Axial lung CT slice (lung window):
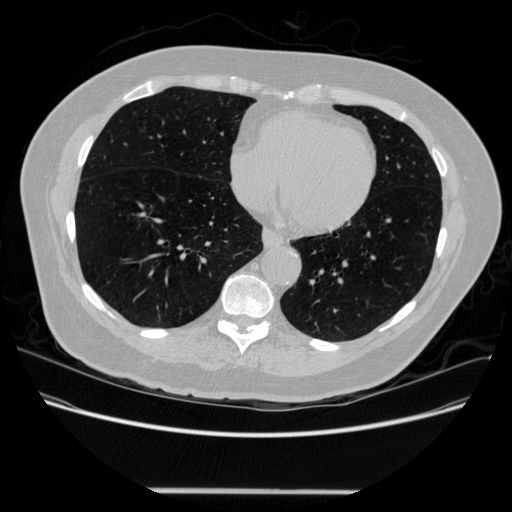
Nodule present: no